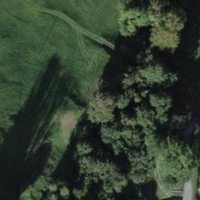
EUNIS habitat code: 24
Species observed at this site:
Allium ursinum